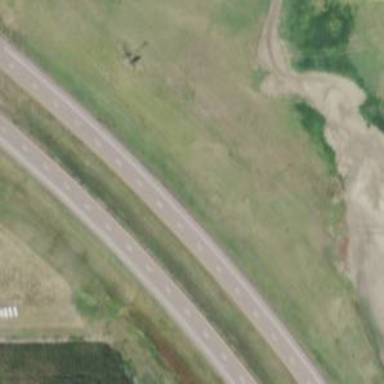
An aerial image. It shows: Primary highway.